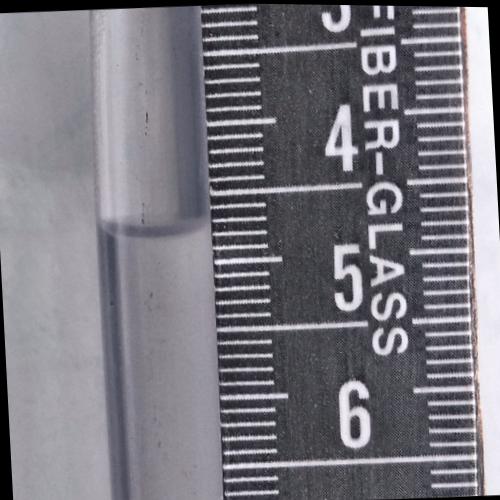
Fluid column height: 4.8 cm